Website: crate-barrel
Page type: cart
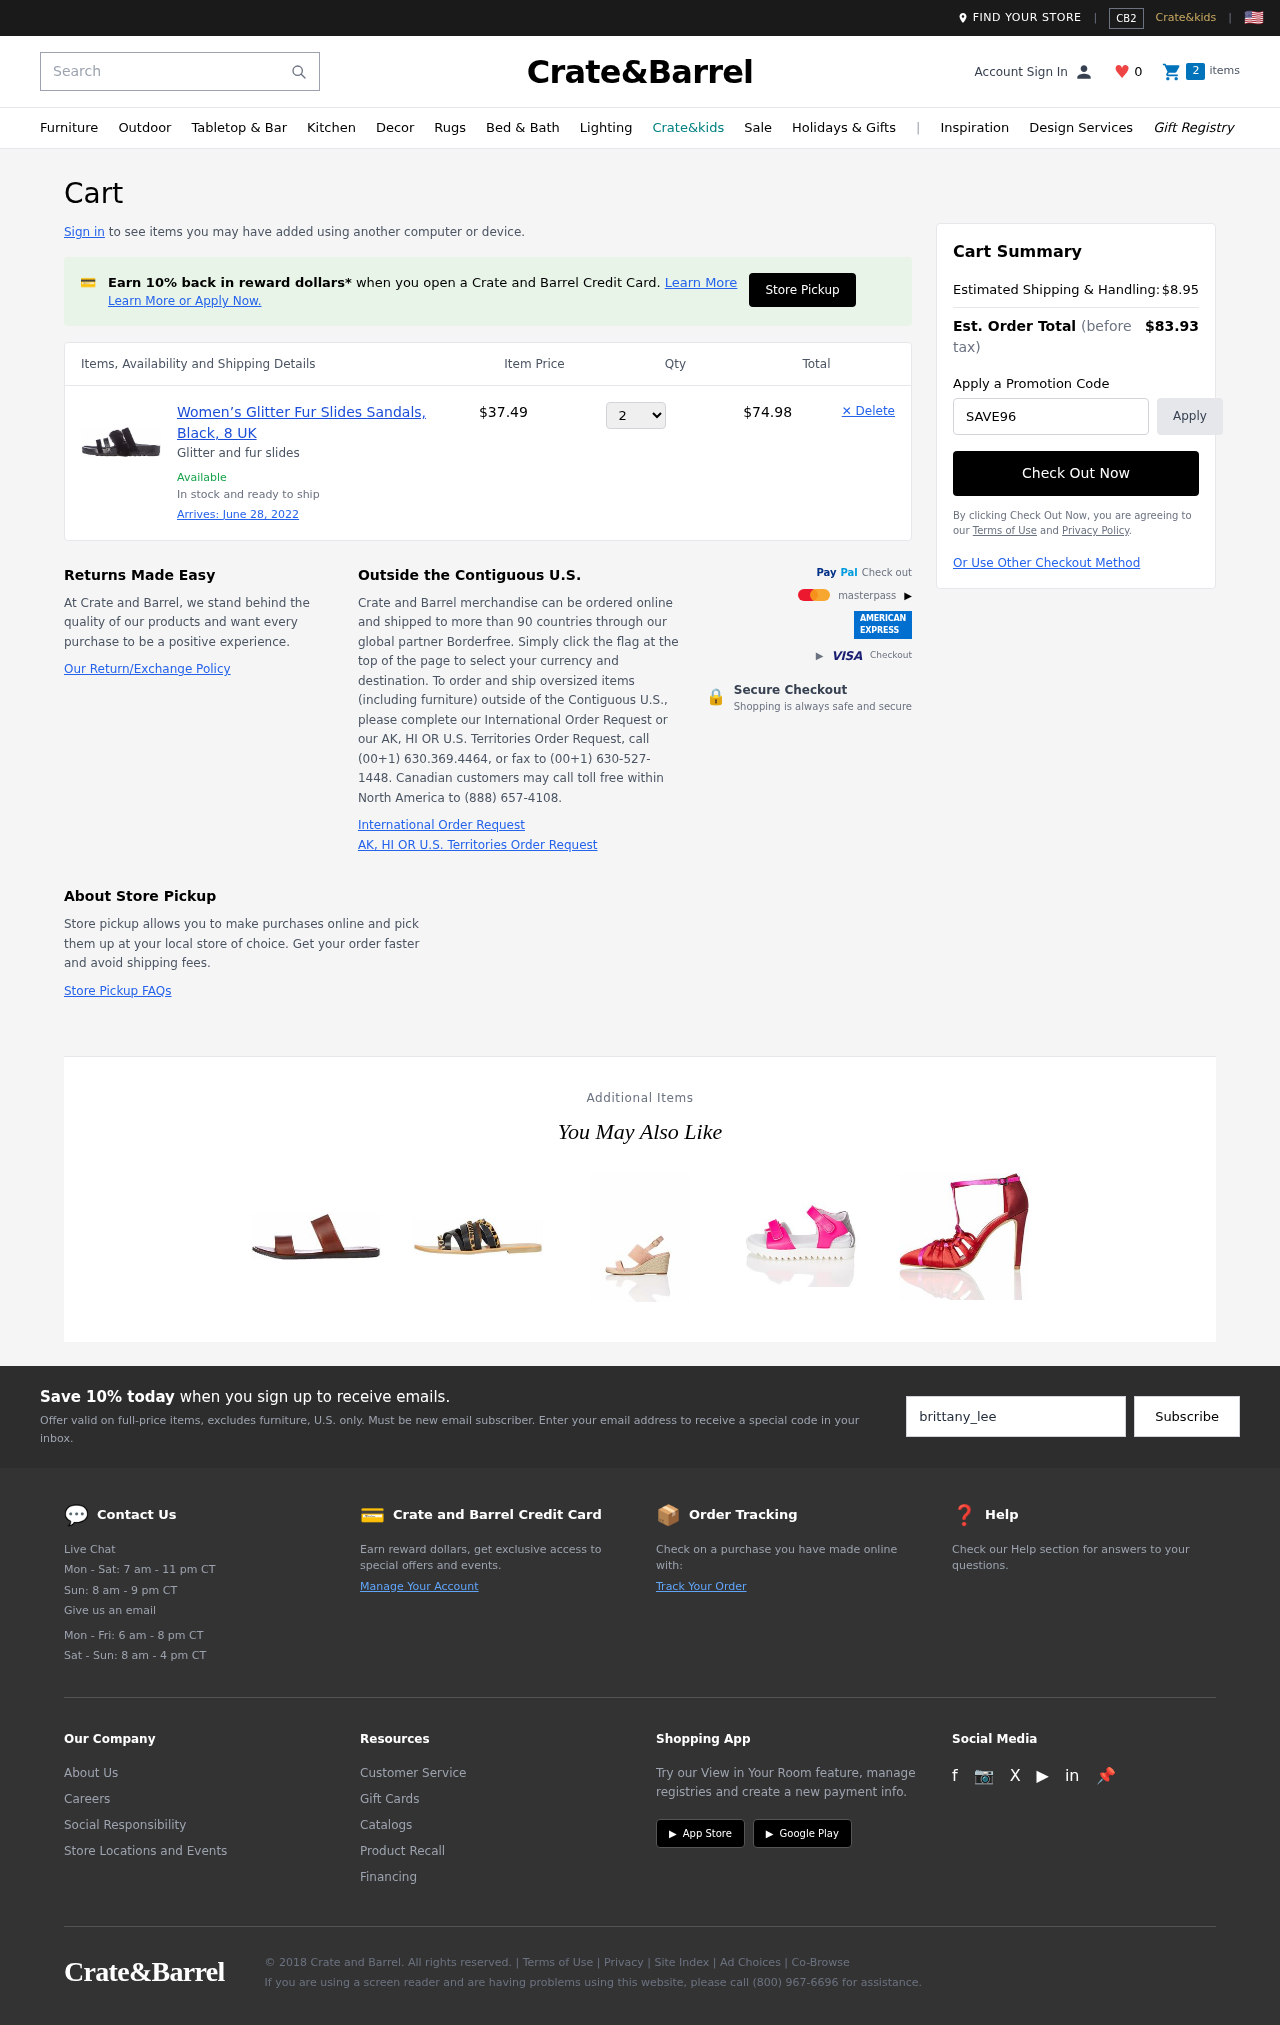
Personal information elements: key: PII_PROMO_CODE
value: SAVE96
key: PII_EMAIL
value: brittany_lee@hotmail.com
Product elements: key: PRODUCT1_DESC
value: Glitter and fur slides
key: PRODUCT1_NAME
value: Women’s Glitter Fur Slides Sandals, Black, 8 UK
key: PRODUCT1_PRICE
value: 37.49
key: PRODUCT1_QUANTITY
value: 2
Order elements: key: ORDER_DELIVERY_DATE
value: June 28, 2022
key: ORDER_SUBTOTAL
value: $74.98
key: ORDER_SHIPPING_COST
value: $8.95
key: ORDER_TOTAL
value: $83.93